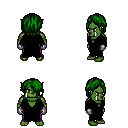
a pixel art fantasy rpg character, male body template, orc, green skin, black robe, magenta pants, green bangs hairstyle, metal gloves, four views (front, back, left, right), 2x2 character sprite sheet, small pixel art, hard edges, no anti-aliasing